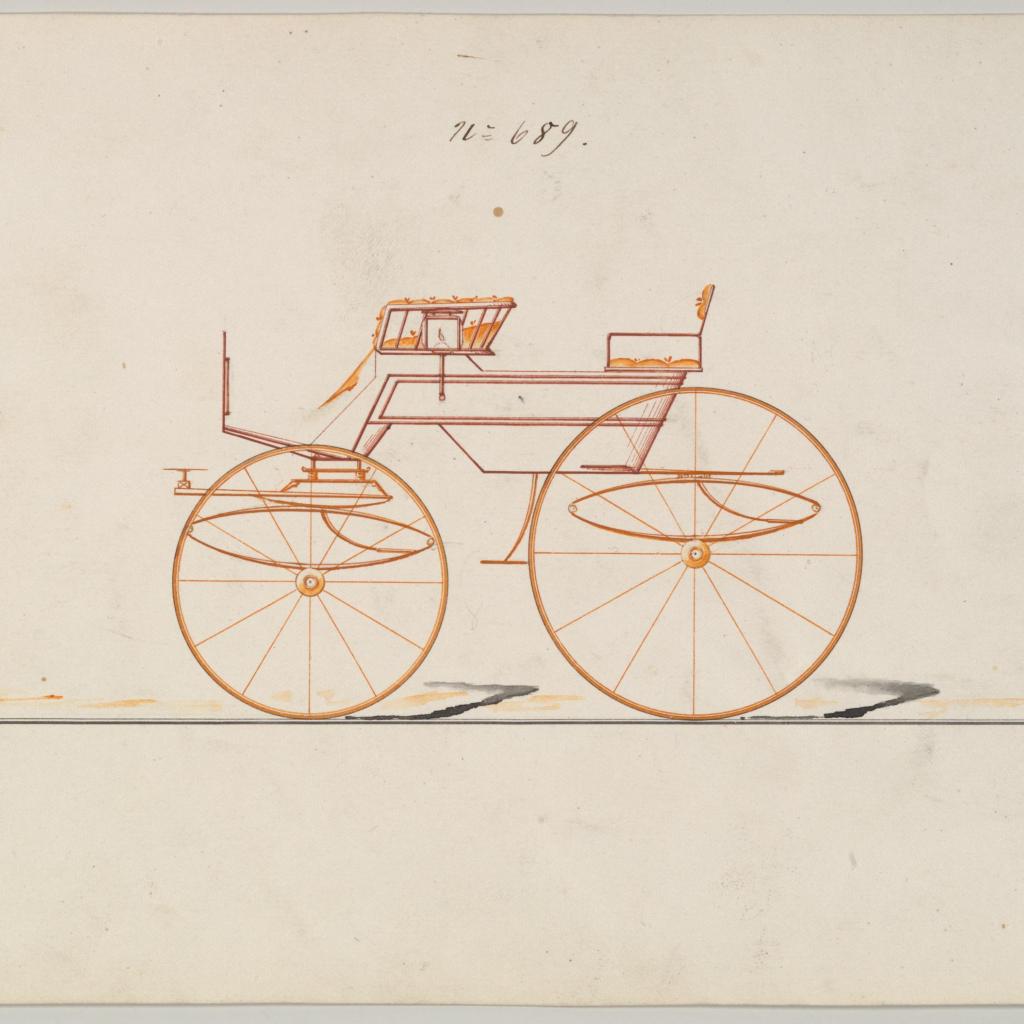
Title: Phaeton # 689
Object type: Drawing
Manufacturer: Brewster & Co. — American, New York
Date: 1850–70
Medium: Watercolor and gouache
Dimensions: sheet: 16 3/16 x 9 3/4 in. (41.1 x 24.8 cm)
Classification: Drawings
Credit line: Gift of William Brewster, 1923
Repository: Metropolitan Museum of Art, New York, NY